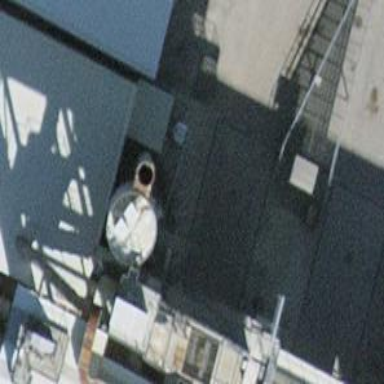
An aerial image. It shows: Building with flat roof.